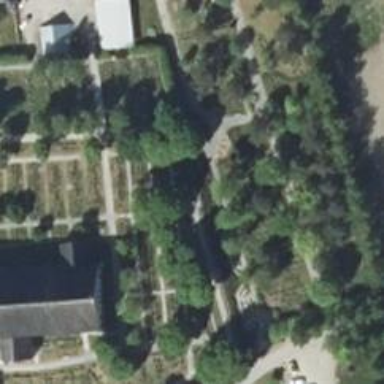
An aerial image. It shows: Historical war memorial.